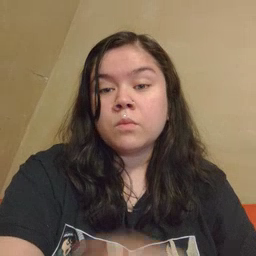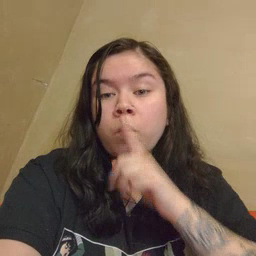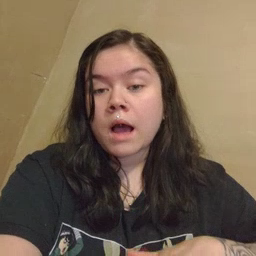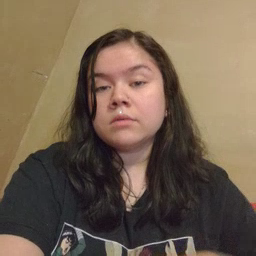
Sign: quiet